Question: I'm using the cquery language server in my Neovim instance. In conjunction with the Languageclient-neovim plugin. This automatically also checks the code for errors in the file that I'm working. However, this also means it checks all the files in my workspace.
I was wondering if there was a possibility to show errors that are specific to the file that I am working in. See the example below:

I'm working in the file 'src/bag_rotation.cpp' and I only want to filter the quickfix window to only show errors from that file.
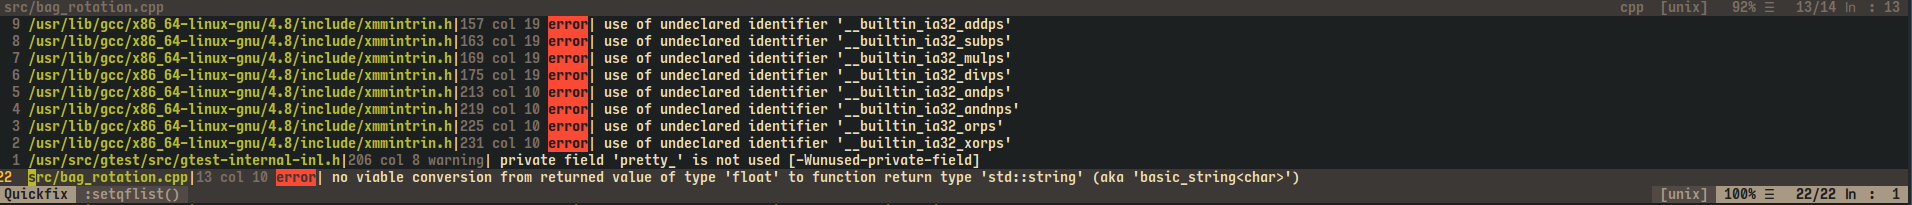
Answer: yes, I wrote a vim plugin, can do ":Keep" and ":Reject" on quickfix window (among other things).
<URL>
You can just give the suitable pattern to do your filtering.